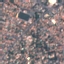
Label: Residential